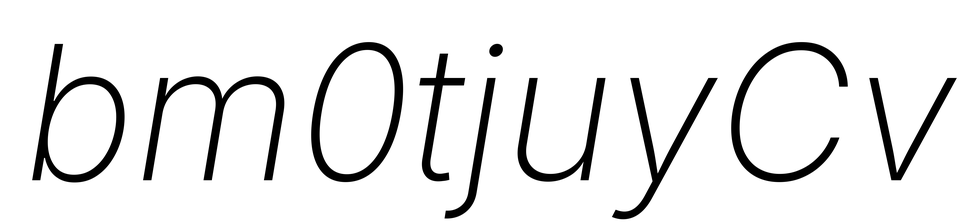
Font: Inter-Italic_ExtraLight_Italic